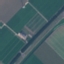
Label: Highway